CT reconstruction: vmi40
Segmentation target: lesions
Patient: M, age 79
ISS stage: Stage 3
Metal implant: no
Axial slice:
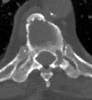
Sagittal slice:
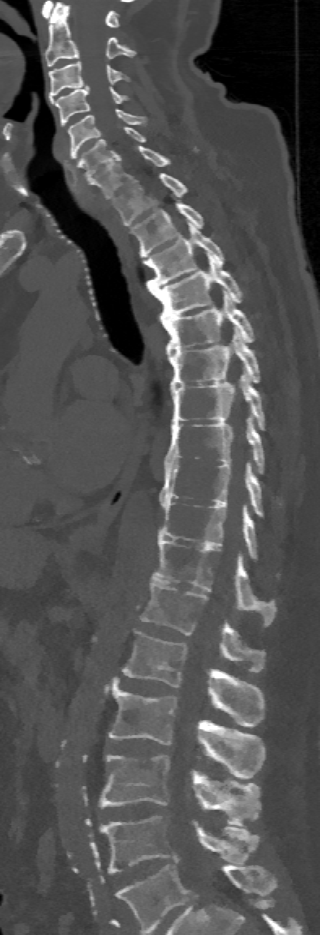